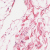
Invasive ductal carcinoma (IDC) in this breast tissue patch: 0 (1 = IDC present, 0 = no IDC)